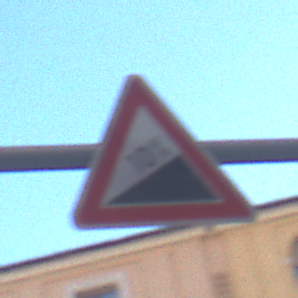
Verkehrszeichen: Steigung10
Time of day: SunriseSunset
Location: Outdoor (Urban)
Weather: Clear
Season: NotSpecified
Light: Natural